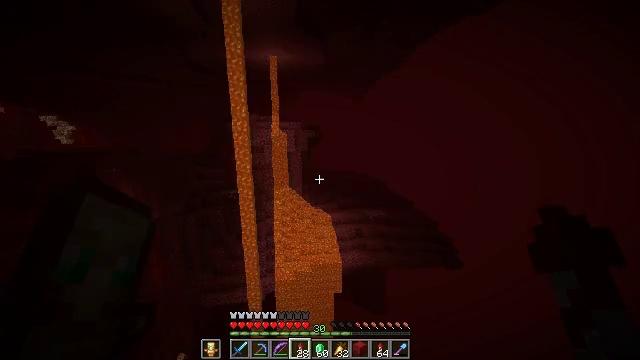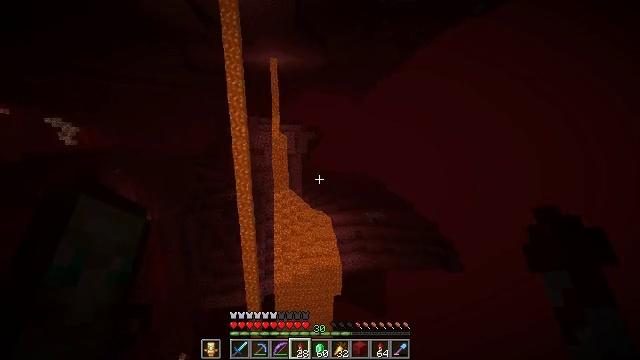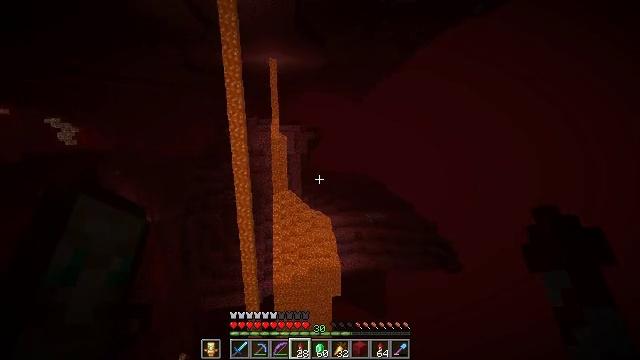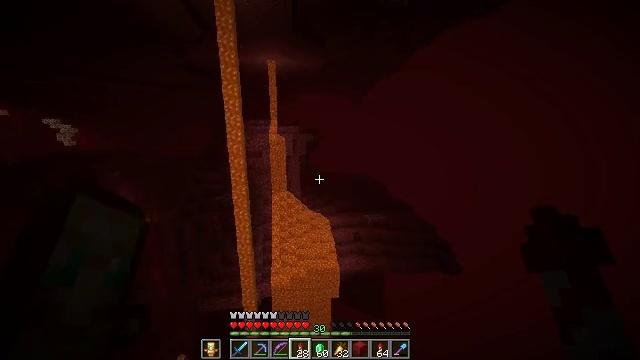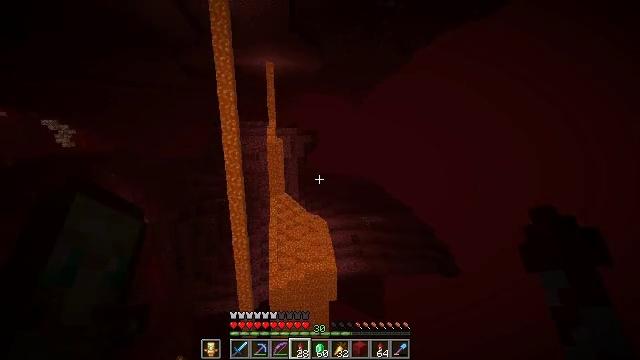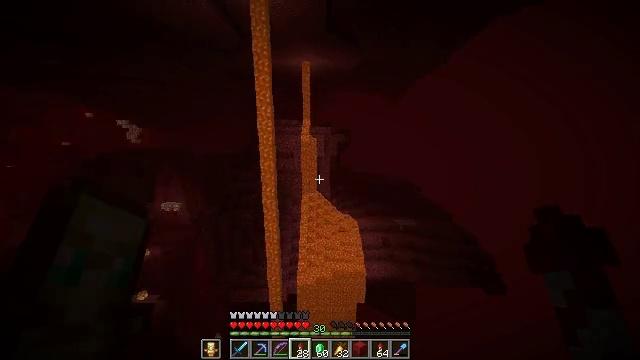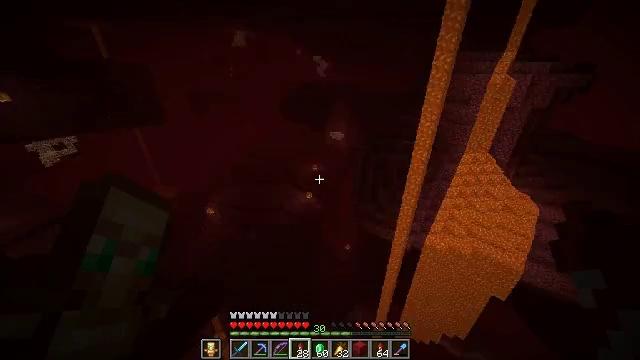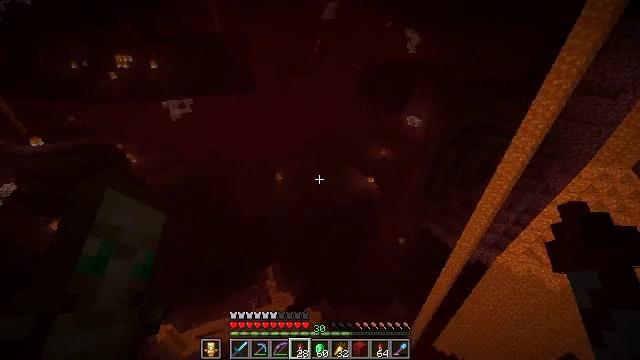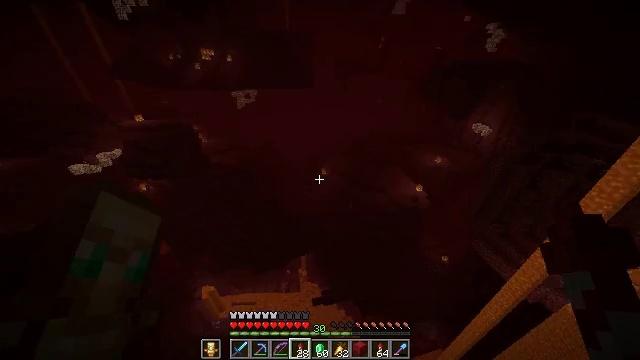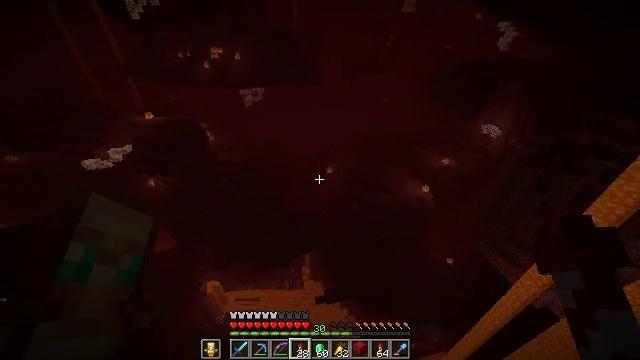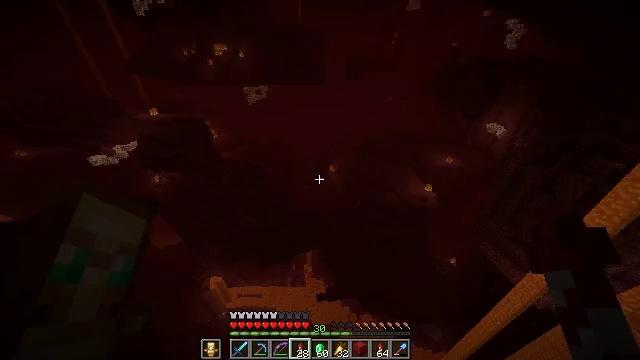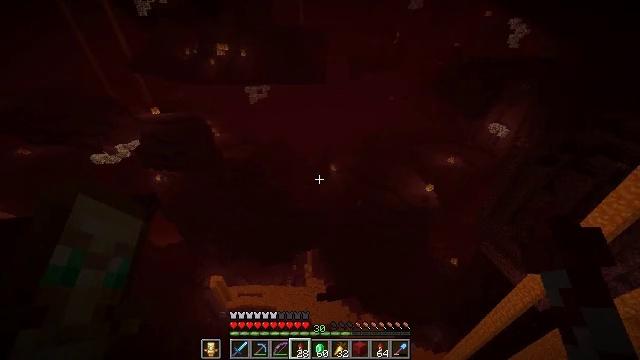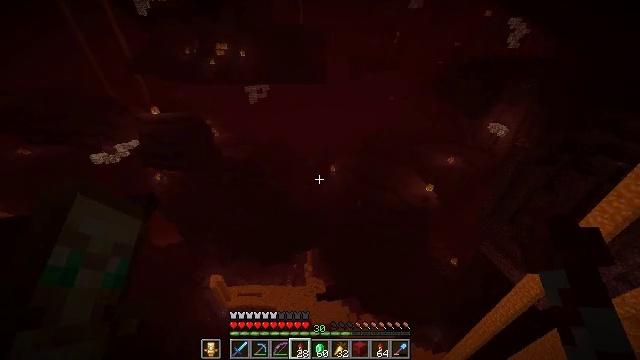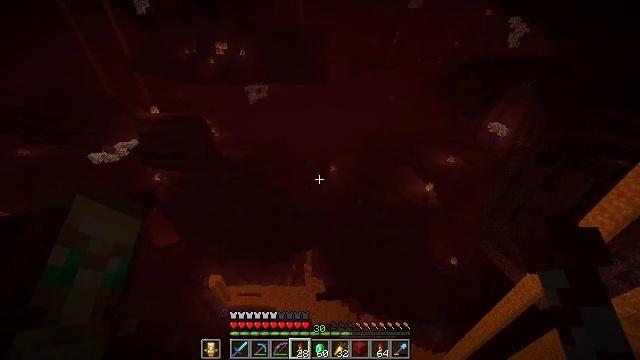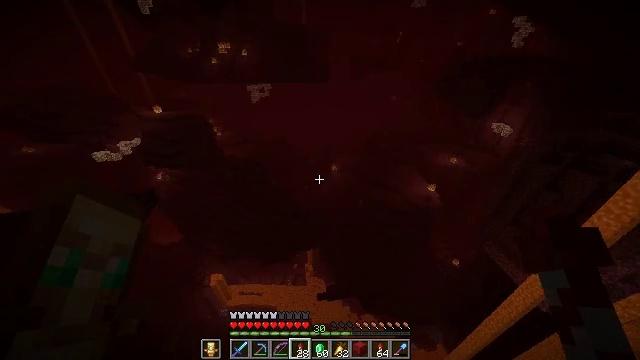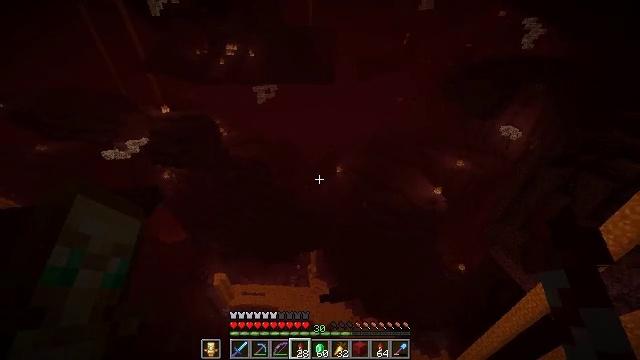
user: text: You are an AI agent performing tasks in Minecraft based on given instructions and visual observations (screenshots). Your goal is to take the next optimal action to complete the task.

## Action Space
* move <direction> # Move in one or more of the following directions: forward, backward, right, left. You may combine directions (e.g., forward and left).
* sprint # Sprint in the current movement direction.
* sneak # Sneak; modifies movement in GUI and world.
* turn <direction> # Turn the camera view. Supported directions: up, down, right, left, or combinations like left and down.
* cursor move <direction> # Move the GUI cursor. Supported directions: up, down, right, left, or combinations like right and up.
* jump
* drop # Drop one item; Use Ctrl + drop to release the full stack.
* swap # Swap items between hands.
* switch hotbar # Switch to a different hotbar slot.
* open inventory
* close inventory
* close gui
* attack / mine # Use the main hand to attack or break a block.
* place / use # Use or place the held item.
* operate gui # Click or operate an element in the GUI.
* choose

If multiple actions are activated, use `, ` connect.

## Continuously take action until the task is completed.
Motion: motion action
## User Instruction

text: Break the nether bricks in a fortress.
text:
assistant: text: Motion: move forward, sprint
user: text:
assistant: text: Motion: move forward, sprint
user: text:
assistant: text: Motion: move forward, sprint
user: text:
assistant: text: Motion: move forward, sprint
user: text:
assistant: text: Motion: move forward, sprint, turn left
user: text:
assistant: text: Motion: move forward, sprint, turn left and down
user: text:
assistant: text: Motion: move forward, sprint, turn left and down
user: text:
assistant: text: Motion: move forward, sprint, turn left
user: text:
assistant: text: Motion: move forward, sprint, turn left
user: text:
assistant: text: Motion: move forward, sprint, turn left
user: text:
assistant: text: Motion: move forward, sprint
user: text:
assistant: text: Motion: move forward, sprint
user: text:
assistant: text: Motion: move forward, sprint
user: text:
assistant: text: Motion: move forward, sprint
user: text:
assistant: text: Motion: move forward, sprint, turn left
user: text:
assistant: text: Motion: move forward, sprint
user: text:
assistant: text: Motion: move forward, sprint
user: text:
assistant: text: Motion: move forward, sprint
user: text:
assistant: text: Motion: move forward, sprint
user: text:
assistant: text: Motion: move forward, sprint
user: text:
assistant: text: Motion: move forward, sprint
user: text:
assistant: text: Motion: move forward, sprint
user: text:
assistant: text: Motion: move forward, sprint
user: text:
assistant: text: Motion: move forward, sprint
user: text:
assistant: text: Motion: move forward, sprint
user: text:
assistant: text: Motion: move forward, sprint, turn left and up
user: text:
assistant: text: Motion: move forward, sprint, turn left and up
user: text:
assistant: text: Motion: move forward, sprint
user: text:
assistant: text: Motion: move forward, sprint
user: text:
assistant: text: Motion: move forward, sprint